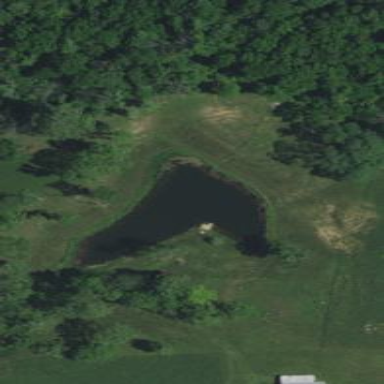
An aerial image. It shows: Serene pond surrounded by nature.